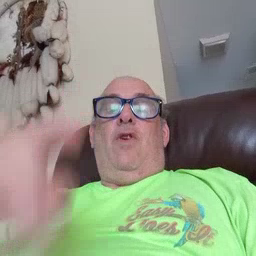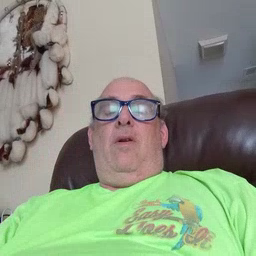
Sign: after